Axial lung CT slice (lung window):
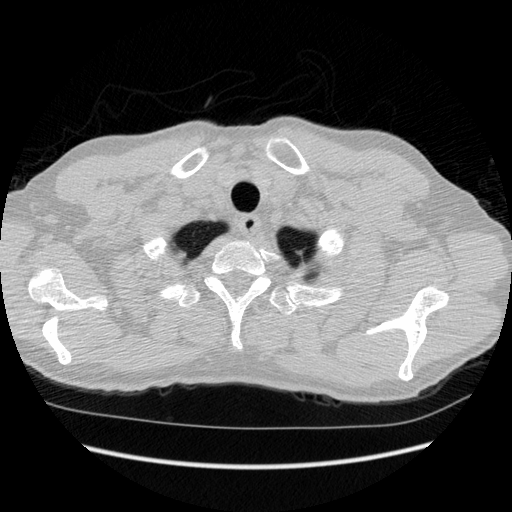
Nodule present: no